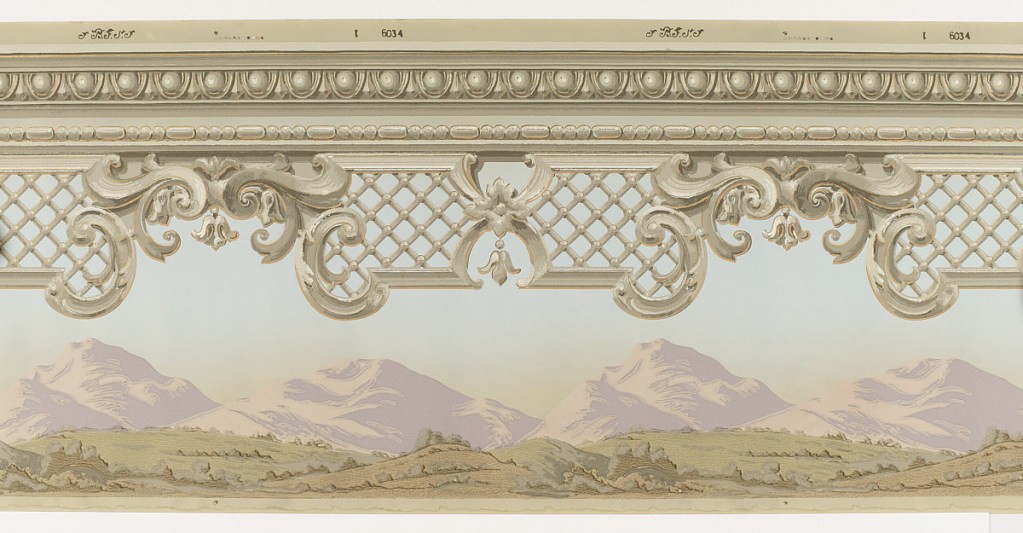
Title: Frieze
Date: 1905–15
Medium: Machine-printed on paper
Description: Landscape frieze with architectural molding containing egg-and-dart and beading at top edge. Beneath this are C scrolls and diamond diaper lattice. In the distance are rolling hills and purple mountain tops. Printed in lavender, green, taupe, blue and metallic gold on a taupe ground.